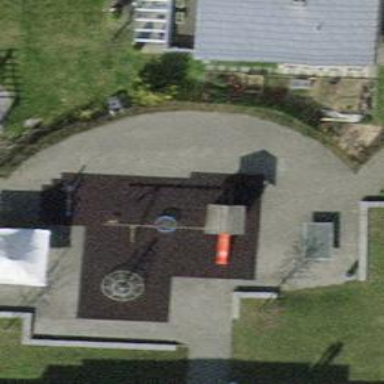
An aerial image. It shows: Playground area for leisure land.